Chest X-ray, AP view. Patient: 50 years old, sex M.
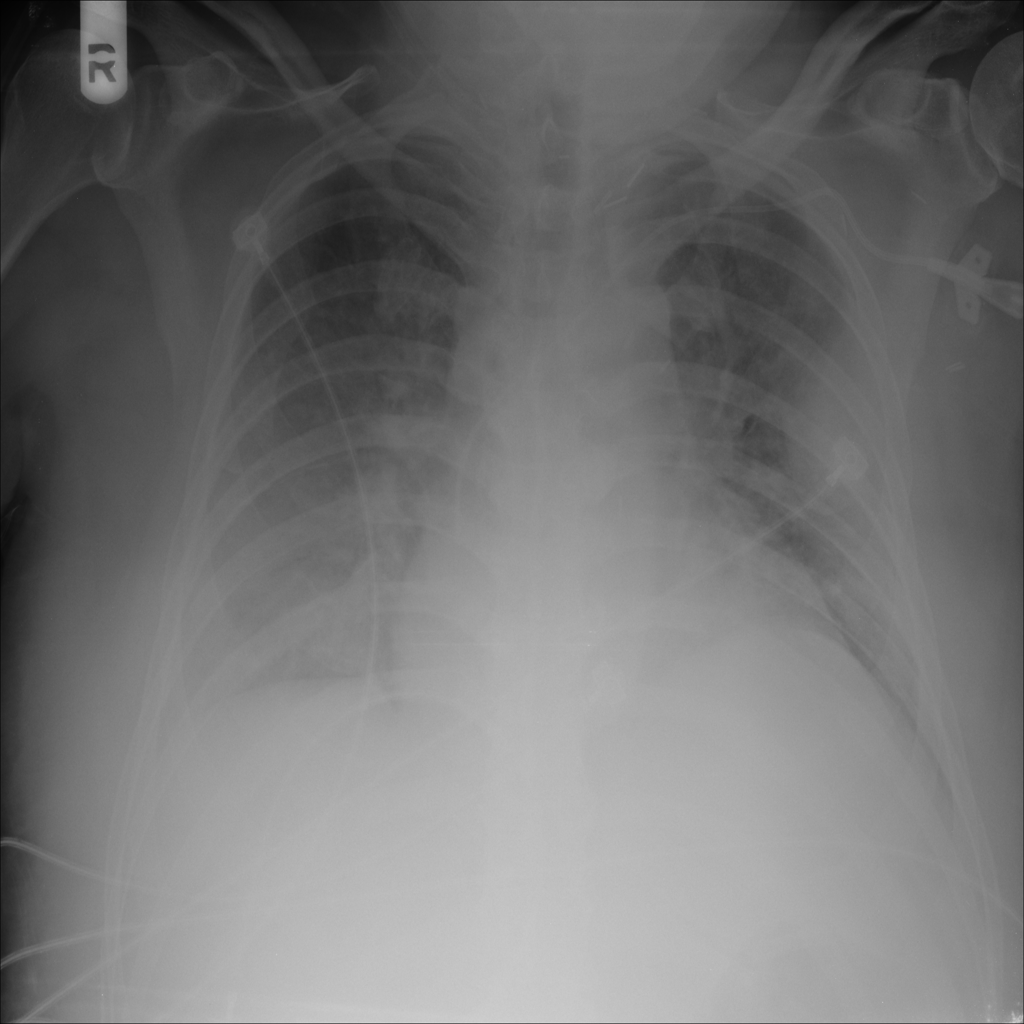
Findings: Effusion